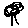
Label: tree